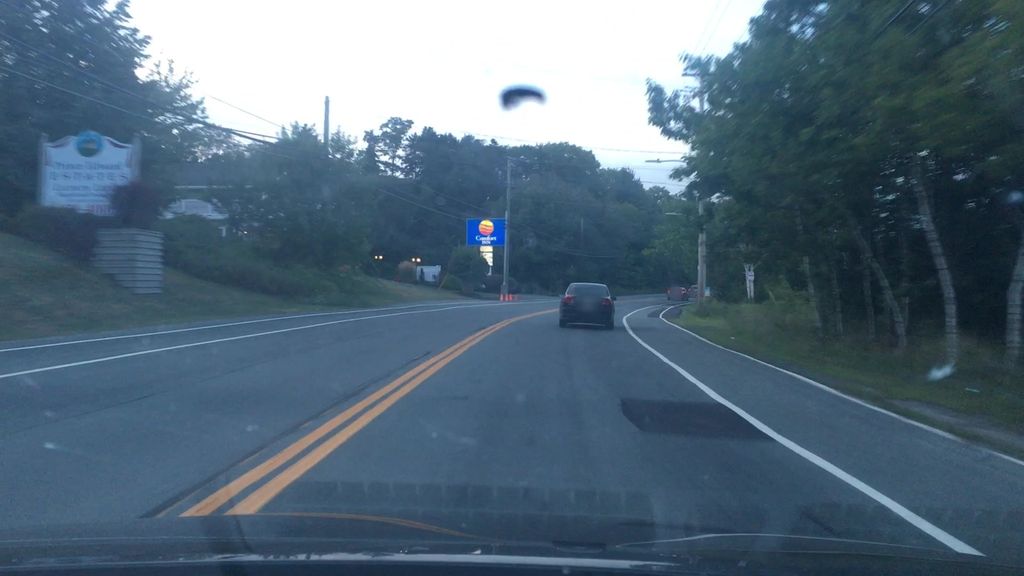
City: halifax